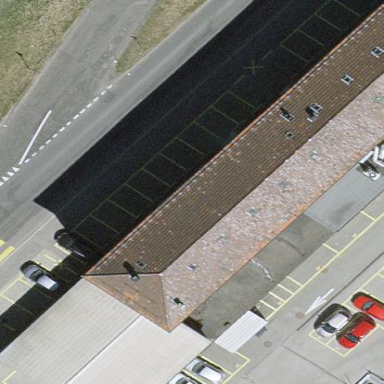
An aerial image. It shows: Manufacturing building.